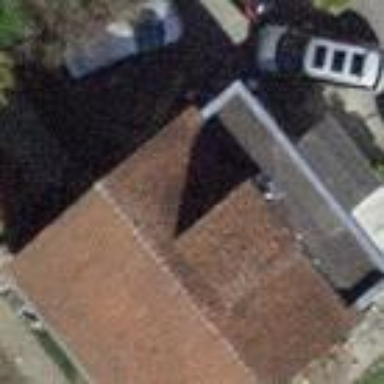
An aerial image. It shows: Building with tile roof.